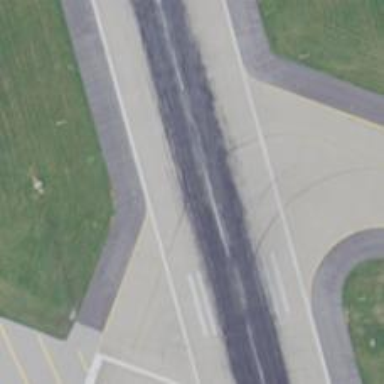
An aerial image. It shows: Image of taxiway at airport.